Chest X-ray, AP view. Patient: 61 years old, sex F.
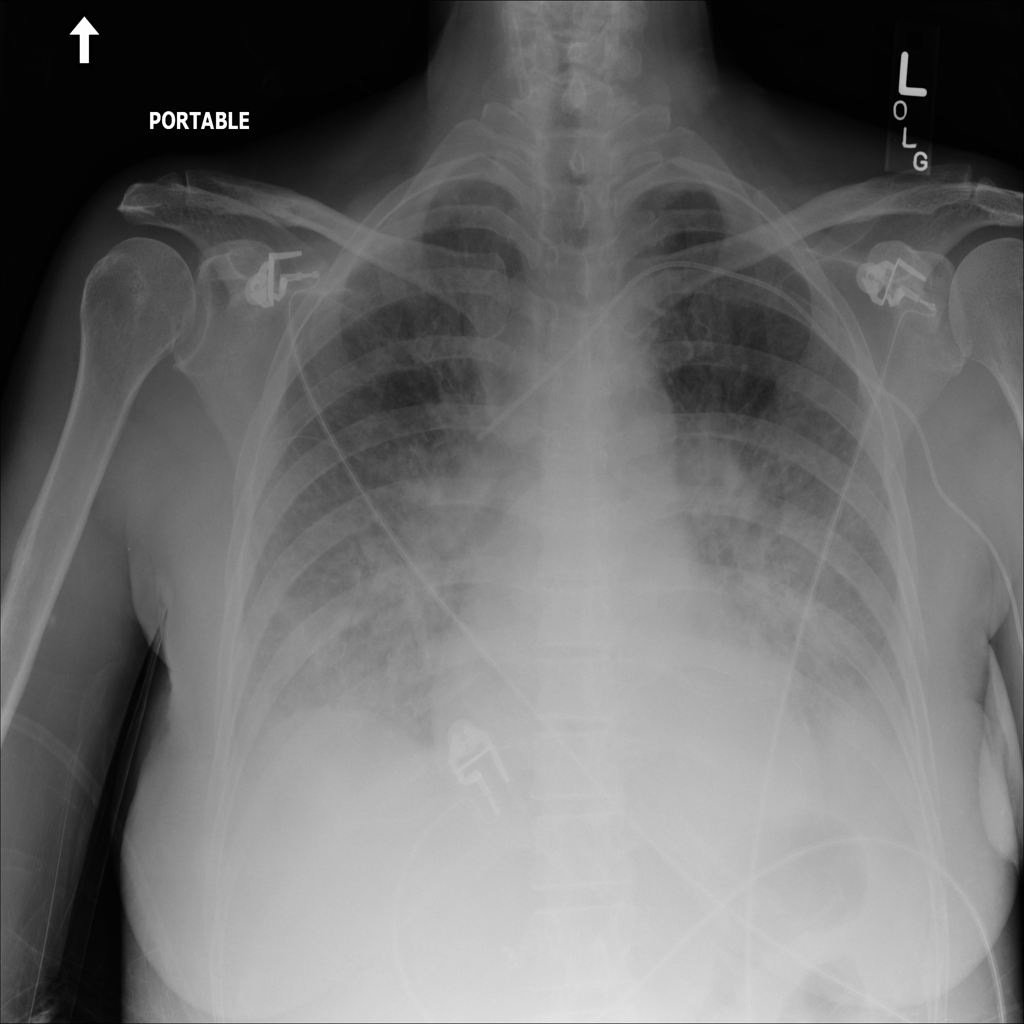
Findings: Effusion, Infiltration